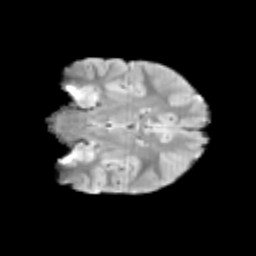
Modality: T2w
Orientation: coronal
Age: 9
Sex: male
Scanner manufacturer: siemens
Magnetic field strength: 3 T
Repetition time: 3.8 s
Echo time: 0.07 s